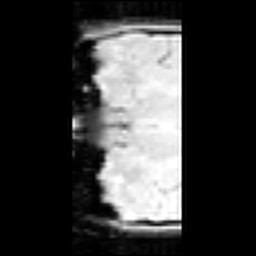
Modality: inplaneT1
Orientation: coronal
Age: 19
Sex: female